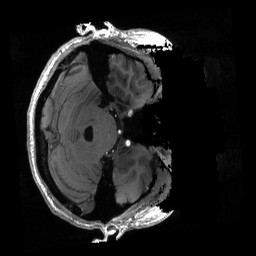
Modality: T1w
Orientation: axial
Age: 24
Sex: female
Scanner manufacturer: siemens
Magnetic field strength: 6.98 T
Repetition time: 2.53 s
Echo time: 0.00176 s